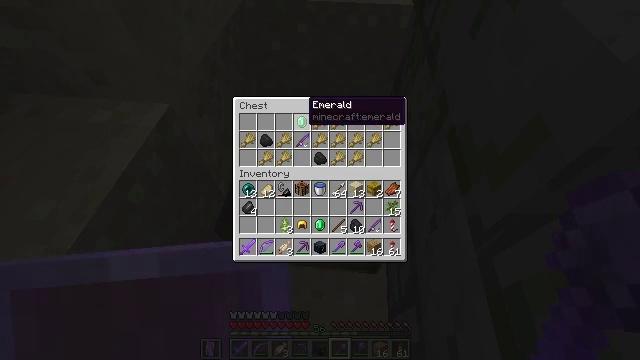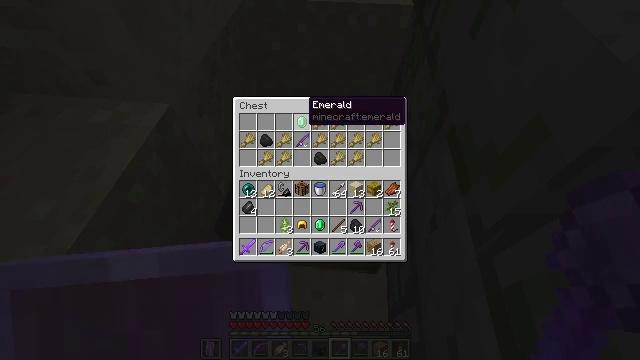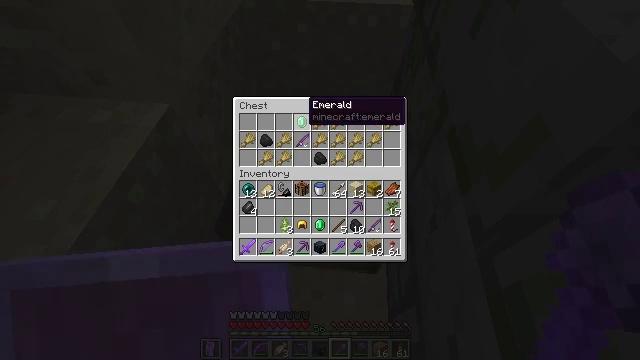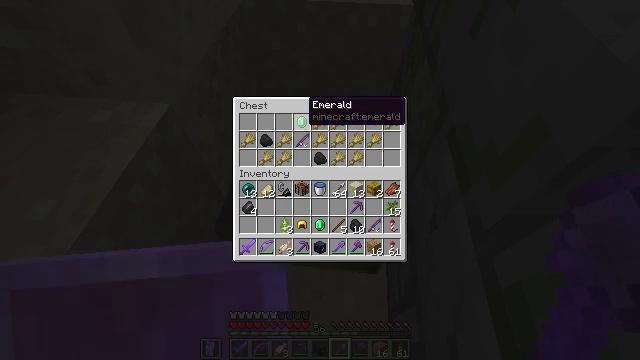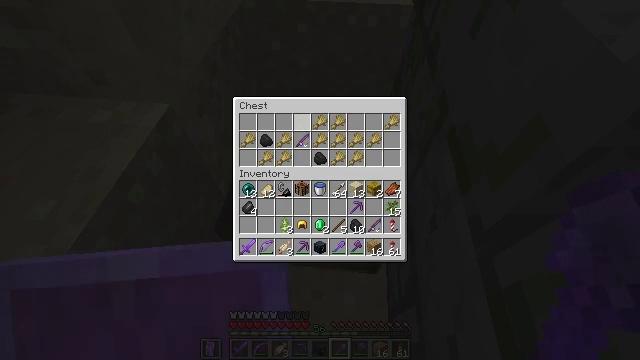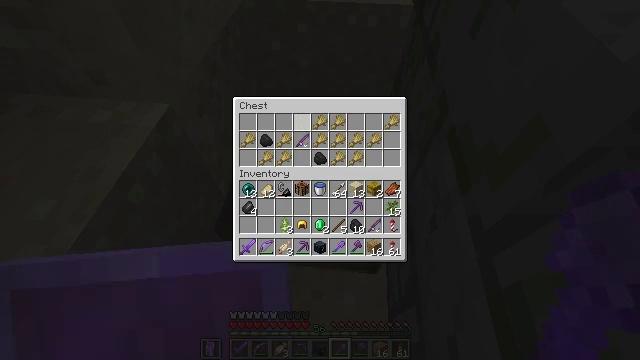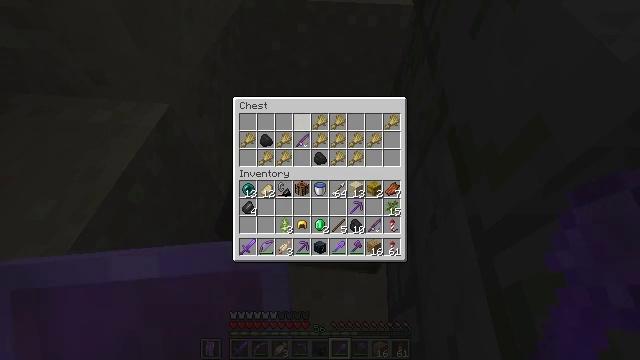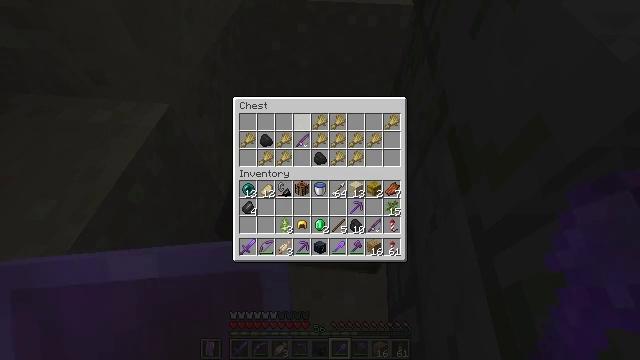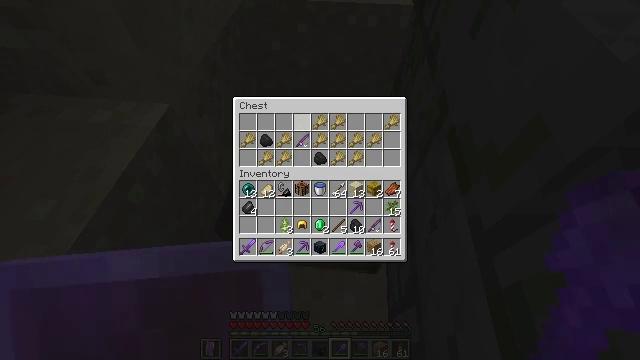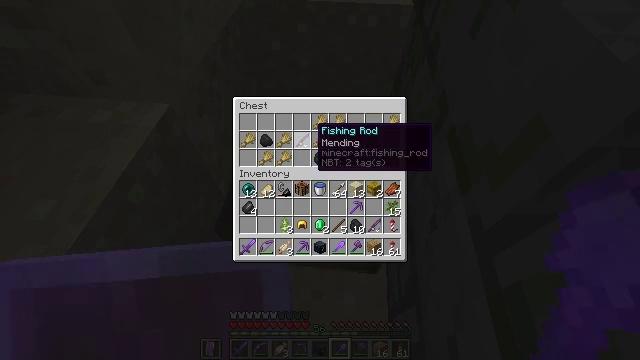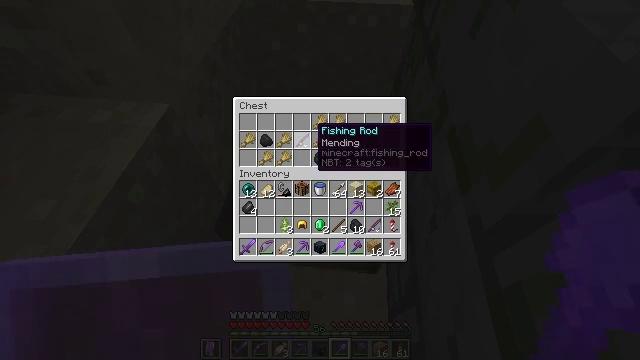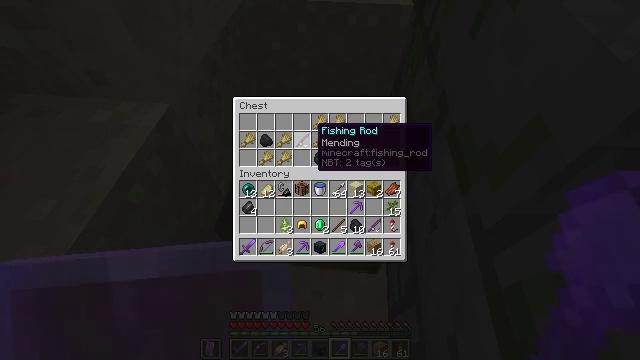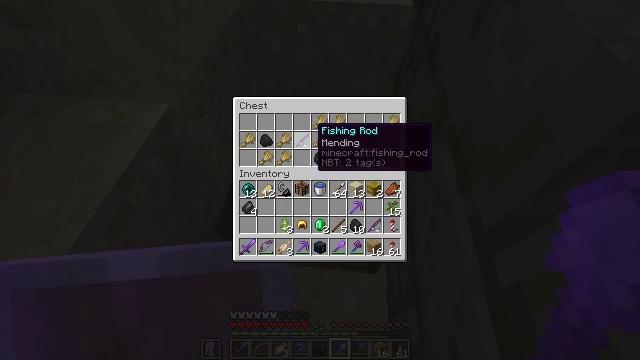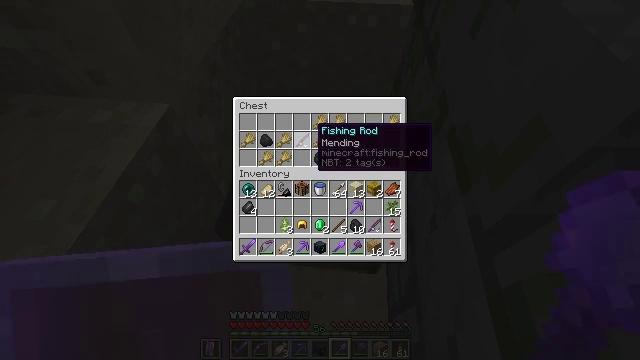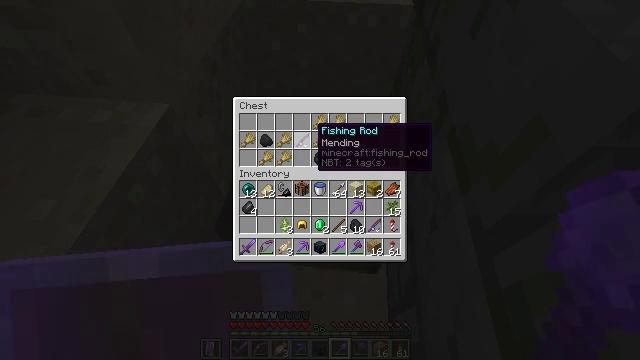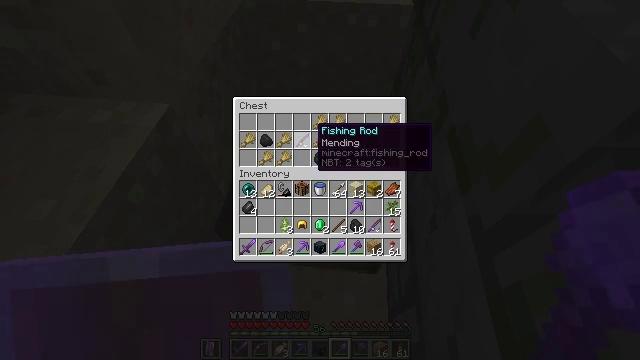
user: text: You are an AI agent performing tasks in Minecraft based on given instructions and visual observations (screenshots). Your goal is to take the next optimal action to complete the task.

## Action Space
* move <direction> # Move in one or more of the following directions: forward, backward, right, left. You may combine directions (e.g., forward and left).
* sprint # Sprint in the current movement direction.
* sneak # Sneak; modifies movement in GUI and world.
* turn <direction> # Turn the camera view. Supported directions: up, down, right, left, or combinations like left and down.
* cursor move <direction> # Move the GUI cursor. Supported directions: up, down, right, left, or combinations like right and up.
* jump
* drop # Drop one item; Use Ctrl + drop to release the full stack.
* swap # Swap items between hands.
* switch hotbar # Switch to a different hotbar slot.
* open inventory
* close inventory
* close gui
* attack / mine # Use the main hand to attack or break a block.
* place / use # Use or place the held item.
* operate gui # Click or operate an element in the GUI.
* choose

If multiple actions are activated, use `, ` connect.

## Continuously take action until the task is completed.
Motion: motion action
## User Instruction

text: Dig up some sand.
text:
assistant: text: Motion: sneak
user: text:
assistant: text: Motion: sneak
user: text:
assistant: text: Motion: sneak
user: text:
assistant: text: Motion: sneak, attack / mine
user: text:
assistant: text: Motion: sneak, attack / mine
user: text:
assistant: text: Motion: sneak
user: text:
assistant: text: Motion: sneak
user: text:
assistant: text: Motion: turn down
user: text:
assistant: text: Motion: turn down
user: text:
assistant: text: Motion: no_op
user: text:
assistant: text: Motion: no_op
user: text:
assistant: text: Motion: no_op
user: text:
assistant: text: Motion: no_op
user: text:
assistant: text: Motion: no_op
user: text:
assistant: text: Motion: no_op
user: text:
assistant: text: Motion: no_op
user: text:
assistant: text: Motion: no_op
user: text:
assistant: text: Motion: no_op
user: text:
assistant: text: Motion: no_op
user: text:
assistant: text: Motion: no_op
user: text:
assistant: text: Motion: no_op
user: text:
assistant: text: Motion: sneak
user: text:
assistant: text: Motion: sneak
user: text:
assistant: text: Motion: sneak, attack / mine
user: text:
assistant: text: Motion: sneak, attack / mine
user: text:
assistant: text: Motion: sneak, attack / mine
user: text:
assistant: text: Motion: sneak
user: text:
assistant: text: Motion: sneak
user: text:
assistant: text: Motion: no_op
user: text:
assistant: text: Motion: no_op